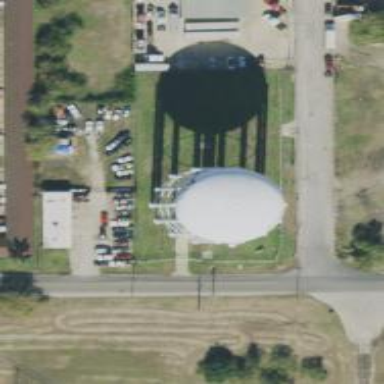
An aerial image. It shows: Water tower that is man-made.